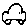
Label: car